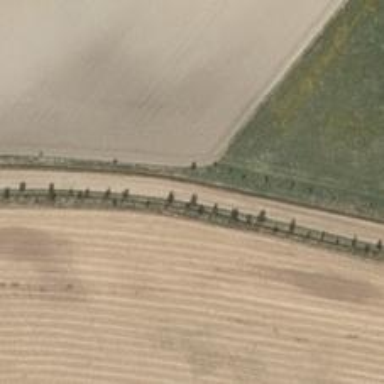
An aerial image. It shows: Unclassified road with grade 2 tracktype.